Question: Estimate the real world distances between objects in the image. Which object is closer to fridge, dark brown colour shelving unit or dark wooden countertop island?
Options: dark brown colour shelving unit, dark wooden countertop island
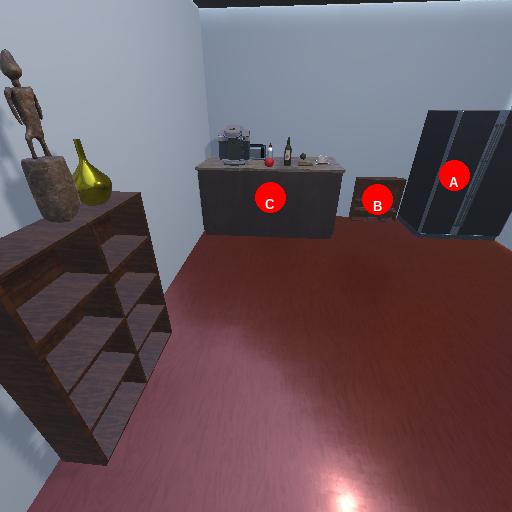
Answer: dark brown colour shelving unit